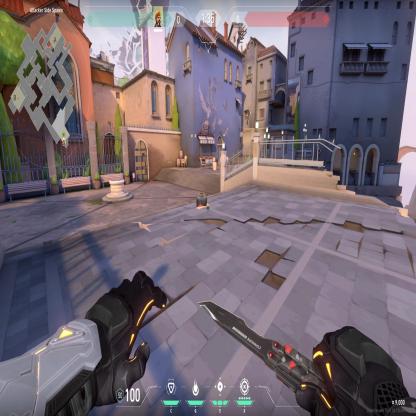
Label: dropped spike